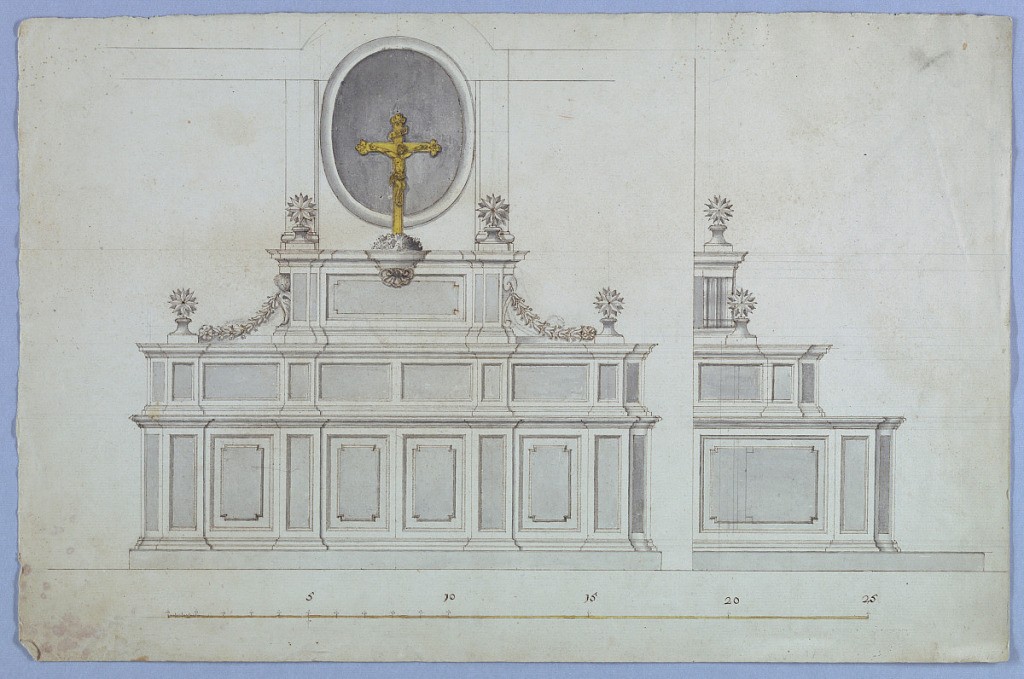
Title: Project for a Case in a Vestry with Alternative Suggestions
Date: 1770–1800
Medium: Graphite, pen and black ink, brush and watercolor on paper
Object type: Drawing
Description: Measured elevation with alternative suggestions. Front and side view shown. At top, a crucifix in yellow watercolor.